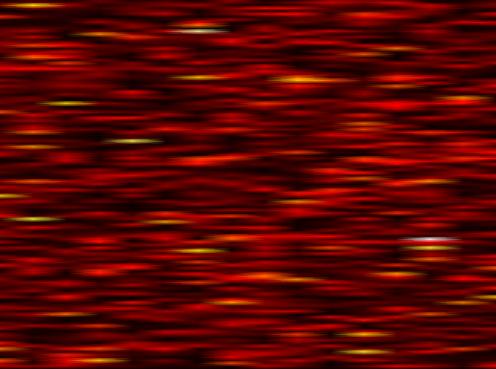
Label: WOLA